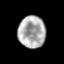
Tissue: prostate
Cell type: Epithelial cells
Senescence score: 0.3002
Nuclear area (px): 852
Mean DAPI intensity: 172.469